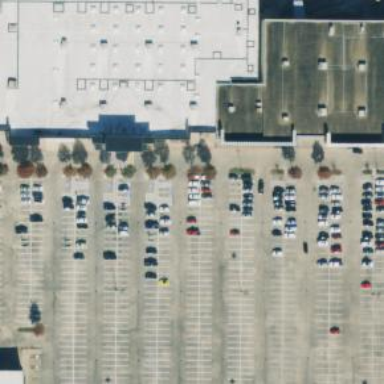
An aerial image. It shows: Parking space is available.